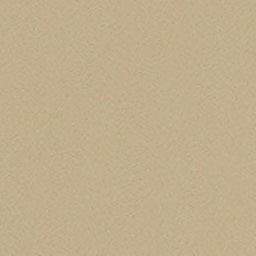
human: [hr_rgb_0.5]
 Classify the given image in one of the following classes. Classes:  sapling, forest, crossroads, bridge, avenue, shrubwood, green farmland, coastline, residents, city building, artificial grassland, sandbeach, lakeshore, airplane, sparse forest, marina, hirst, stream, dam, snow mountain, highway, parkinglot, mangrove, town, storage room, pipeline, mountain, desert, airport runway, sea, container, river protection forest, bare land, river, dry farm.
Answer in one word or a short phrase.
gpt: desert